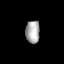
Tissue: lung
Cell type: Endothelial cells
Senescence score: 0.5449
Nuclear area (px): 320
Mean DAPI intensity: 165.991